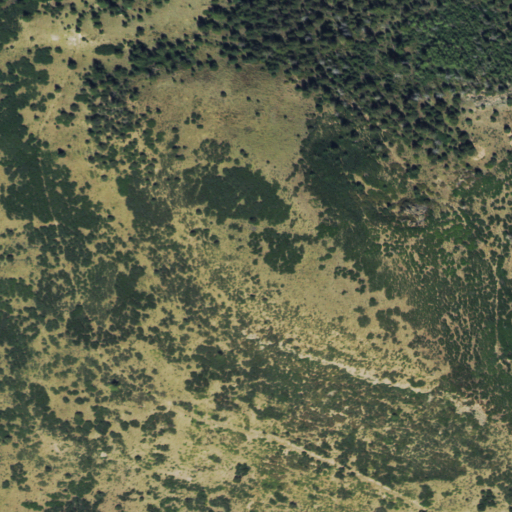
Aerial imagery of mountain in Colorado named Gardner Peak containing shrub, evergreen forest, and deciduous forest